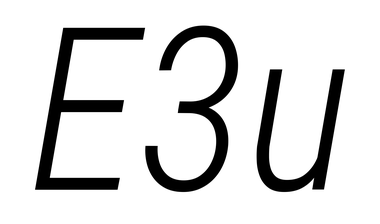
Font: Roboto-Italic_Condensed_Light_Italic